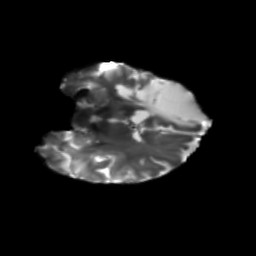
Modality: T2w
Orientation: coronal
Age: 40
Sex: female
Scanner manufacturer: siemens
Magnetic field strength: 3 T
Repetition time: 5.25 s
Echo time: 0.08 s